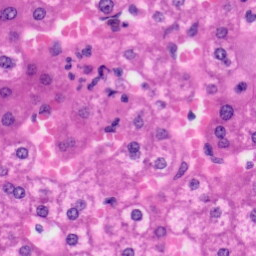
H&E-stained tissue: Liver